Question: Why javascript is giving me different timezones in different dates?

'''
const a = new Date()
console.log(a)
// Thu Nov 18 2021 10:14:12 GMT-0300 (Horario Padrao de Brasilia)
const b = new Date(1991, 1, 15)
console.log(b)
// Fri Feb 15 1991 00:00:00 GMT-0200 (Horario de Verao de Brasilia)
'''
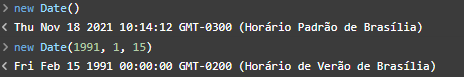
Answer: It is because Daylight saving time is cancelled in 2019 for Brasil so now Brasil is GMT+3 and before 2019 it was GMT +2. Moment JS updated its library - <URL>